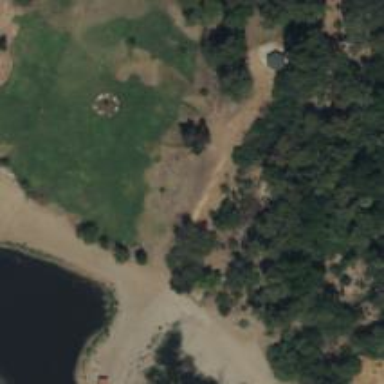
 popular sport where players throw frisbees into baskets in as few shots as possible."